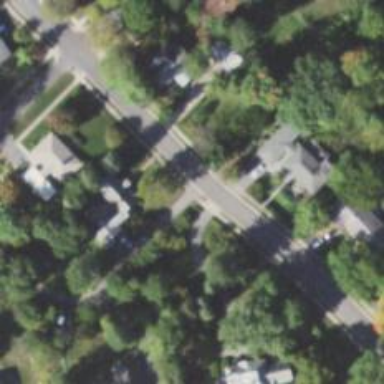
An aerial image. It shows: Alley classified as service road.